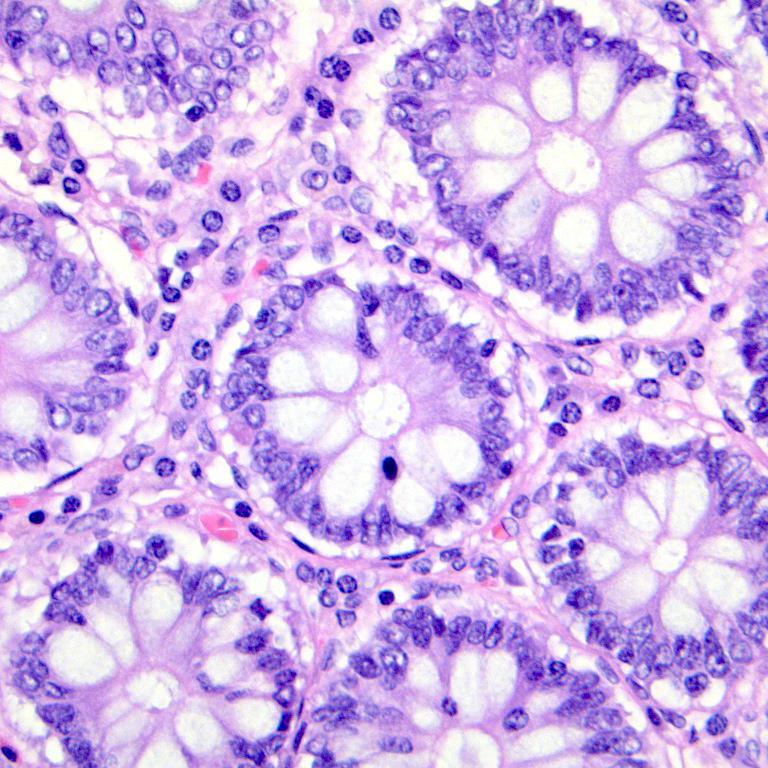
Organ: colon
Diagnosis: benign